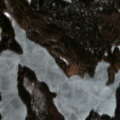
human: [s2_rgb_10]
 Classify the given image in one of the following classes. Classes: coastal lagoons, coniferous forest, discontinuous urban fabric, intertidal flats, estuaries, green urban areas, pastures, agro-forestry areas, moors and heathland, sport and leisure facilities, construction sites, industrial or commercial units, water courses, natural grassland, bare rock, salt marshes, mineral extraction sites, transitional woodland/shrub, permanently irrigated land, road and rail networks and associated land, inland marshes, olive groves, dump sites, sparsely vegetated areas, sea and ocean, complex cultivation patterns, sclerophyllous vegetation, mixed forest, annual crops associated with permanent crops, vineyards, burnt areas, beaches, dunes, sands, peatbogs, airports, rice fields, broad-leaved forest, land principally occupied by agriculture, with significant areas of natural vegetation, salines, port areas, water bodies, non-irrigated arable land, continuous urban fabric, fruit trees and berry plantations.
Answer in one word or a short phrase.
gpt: mixed forest, water bodies